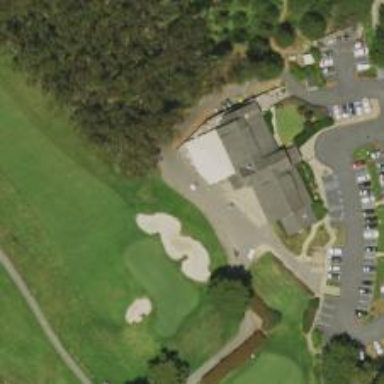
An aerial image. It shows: Service road used as golf cart path.